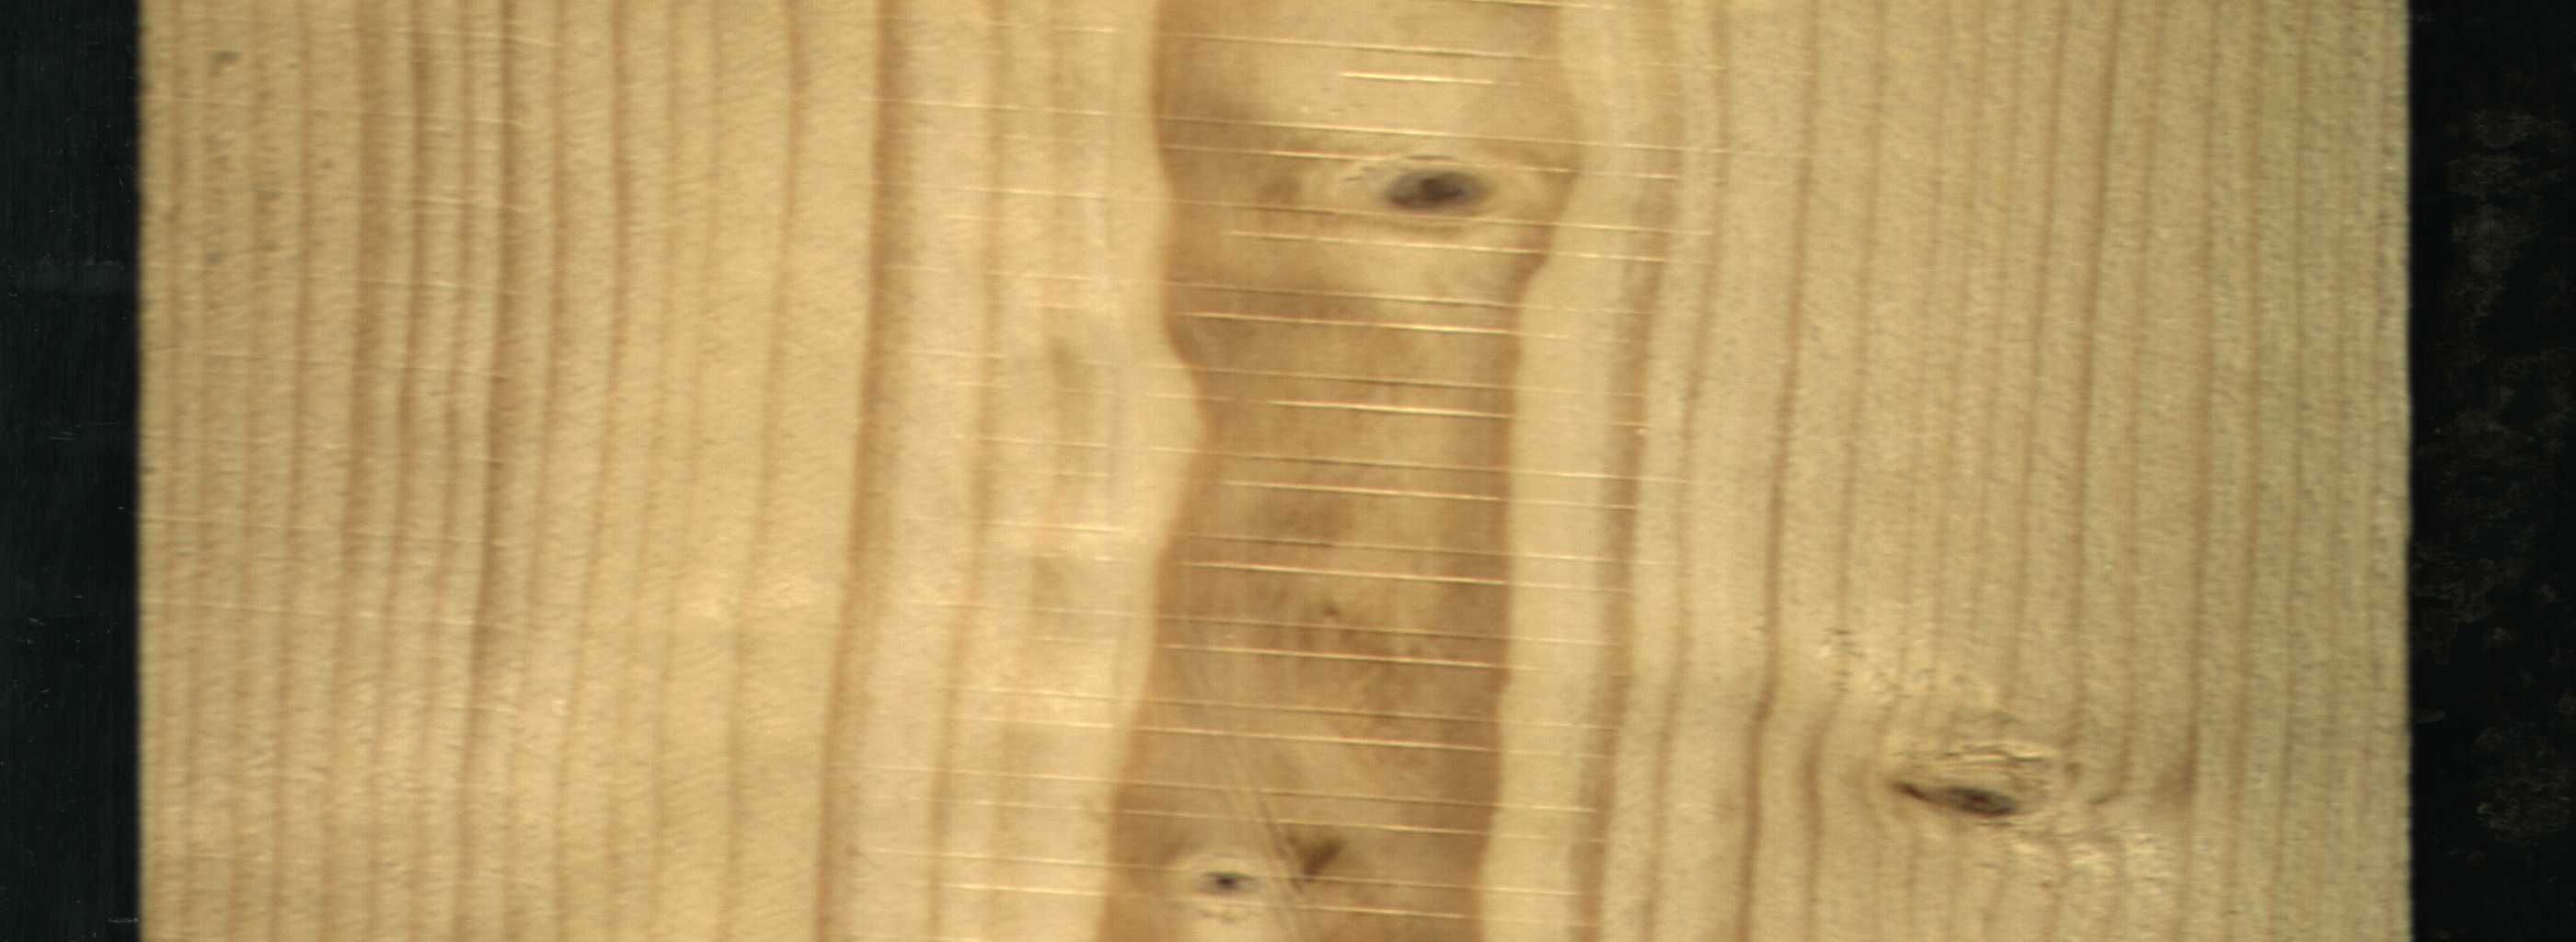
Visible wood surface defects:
Live_Knot
Live_Knot
Live_Knot